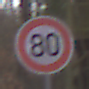
Verkehrszeichen: Geschwindigkeit80
Umgebung: Outdoor, Nature
Tageszeit: MorningAfternoon
Wetter: Overcast
Licht: Natural
Jahreszeit: Autumn
Kontrast: LowContrast